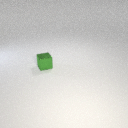
small green metal cube